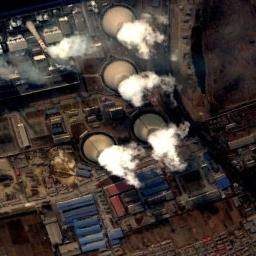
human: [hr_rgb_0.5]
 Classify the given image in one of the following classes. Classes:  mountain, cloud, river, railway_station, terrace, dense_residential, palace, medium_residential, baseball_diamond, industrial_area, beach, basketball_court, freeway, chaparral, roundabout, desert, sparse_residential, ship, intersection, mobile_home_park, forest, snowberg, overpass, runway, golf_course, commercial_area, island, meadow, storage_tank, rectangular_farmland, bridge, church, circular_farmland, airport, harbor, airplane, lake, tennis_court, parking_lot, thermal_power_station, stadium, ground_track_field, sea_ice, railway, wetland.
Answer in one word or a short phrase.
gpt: thermal_power_station